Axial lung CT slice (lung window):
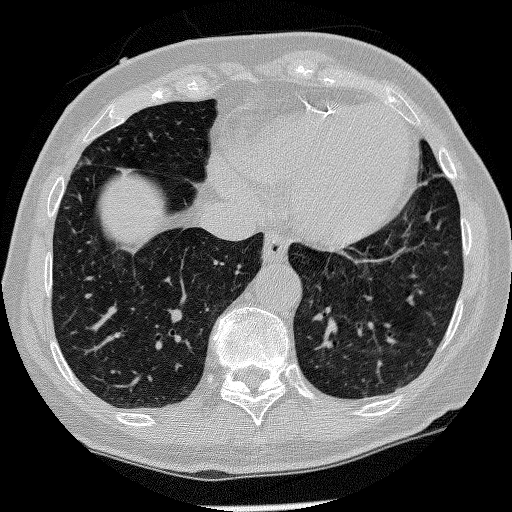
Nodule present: no